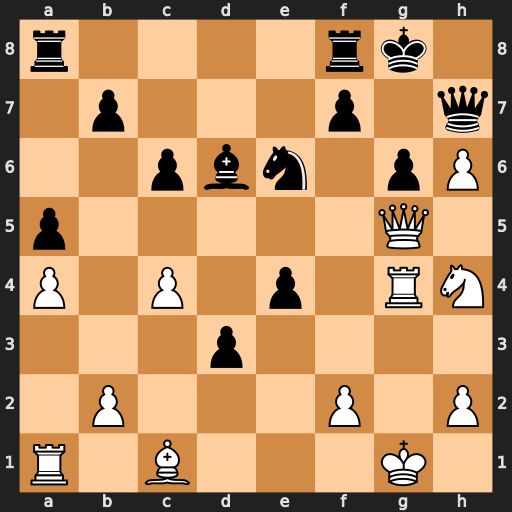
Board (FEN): r4rk1/1p3p1q/2pbn1pP/p5Q1/P1P1p1RN/3p4/1P3P1P/R1B3K1
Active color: w
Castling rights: -
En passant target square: -
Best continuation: Qf6 Rae8 Nxg6 Qxg6 Rxg6+ fxg6 Qxg6+